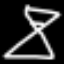
Label: hourglass